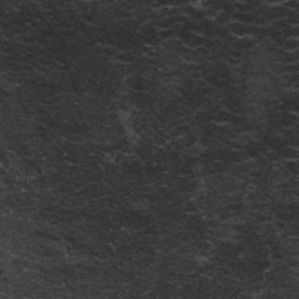
Label: frost